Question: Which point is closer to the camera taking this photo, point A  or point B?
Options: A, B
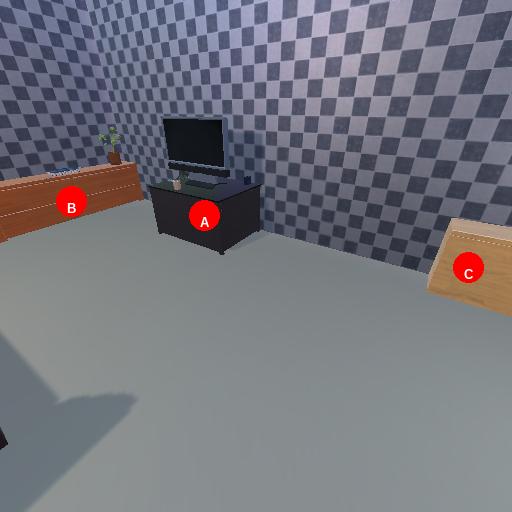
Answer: A